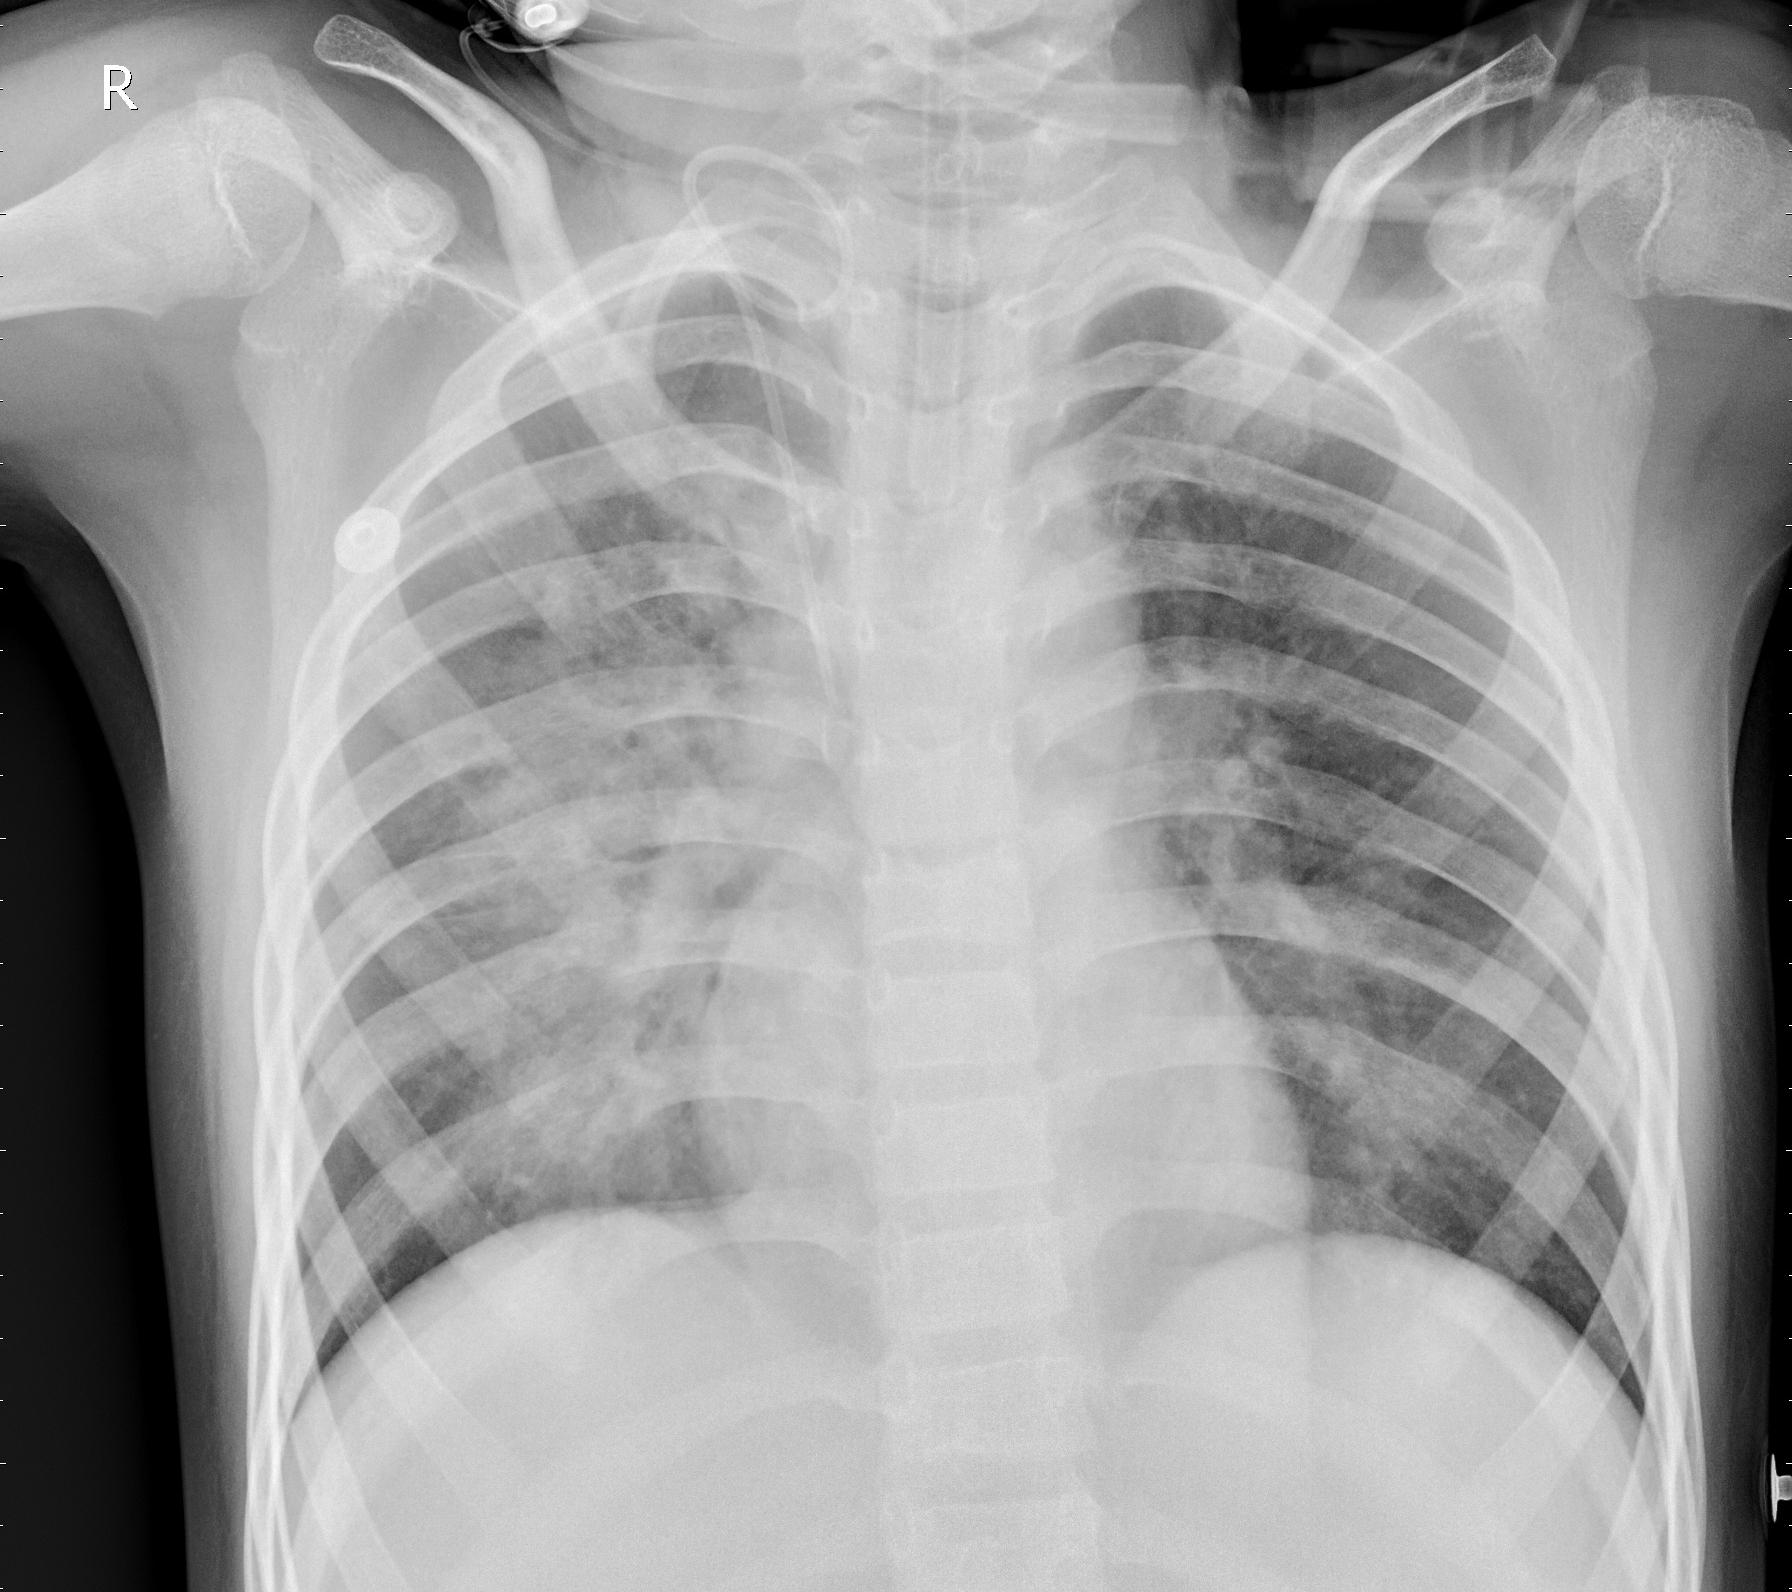
Diagnosis: PNEUMONIA